Question: My goal is to create a frame-less dialog box using MFC, which are plain rectangle like shown in the image,i have basic knowledge of MFC applications.and dialog box,can you please provide some links for the same.

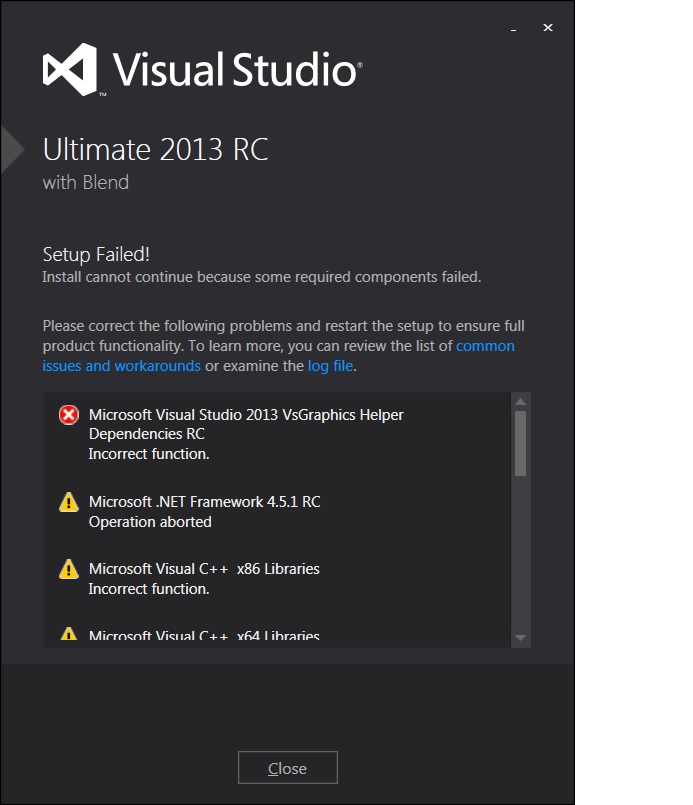
Answer: Copy this code
//Oninitdialog()
'''
LONG lStyle = GetWindowLong(m_hWnd, GWL_STYLE);
lStyle &= ~(WS_CAPTION | WS_THICKFRAME | WS_MINIMIZE | WS_MAXIMIZE | WS_SYSMENU);
SetWindowLong(m_hWnd, GWL_STYLE, lStyle);
'''
Second way
Select you Dialog->properties->Border->None